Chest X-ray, AP view. Patient: 9 years old, sex M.
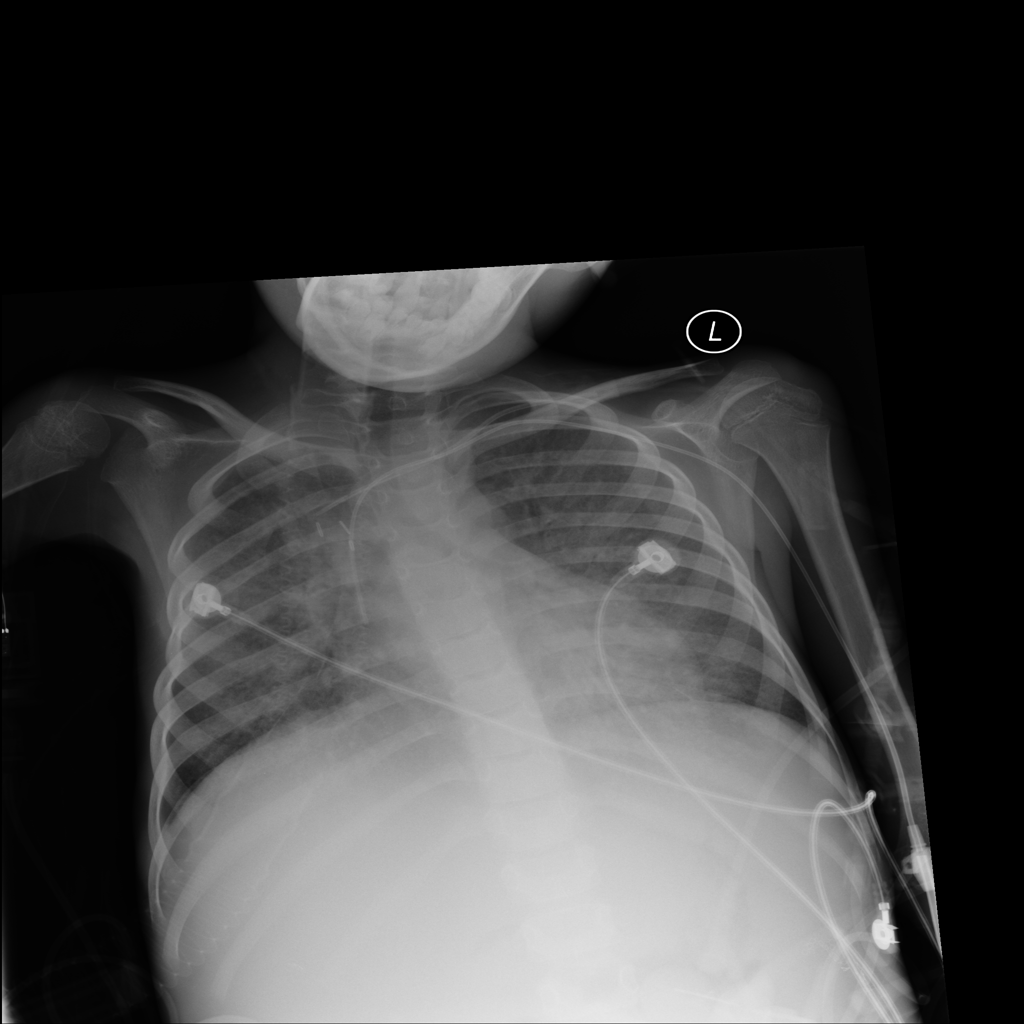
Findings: Infiltration